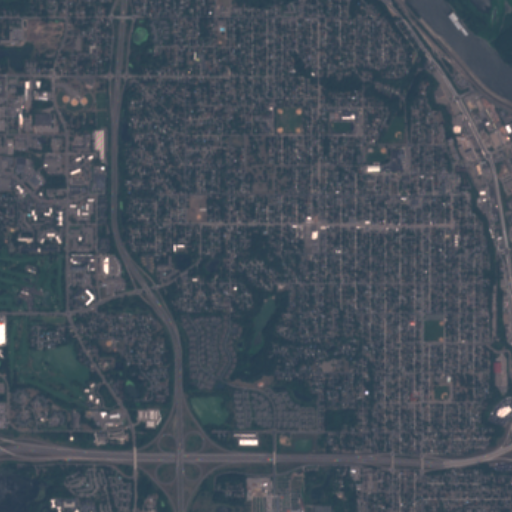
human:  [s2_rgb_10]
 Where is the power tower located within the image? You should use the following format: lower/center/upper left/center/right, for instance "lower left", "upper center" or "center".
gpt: The power tower is located in the lower of the image.
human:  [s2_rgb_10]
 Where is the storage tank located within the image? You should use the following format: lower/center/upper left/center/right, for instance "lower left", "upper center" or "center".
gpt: The storage tank is located in the upper right of the image.
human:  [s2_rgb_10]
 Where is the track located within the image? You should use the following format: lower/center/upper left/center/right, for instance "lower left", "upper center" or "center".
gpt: The track is located in the upper right of the image.
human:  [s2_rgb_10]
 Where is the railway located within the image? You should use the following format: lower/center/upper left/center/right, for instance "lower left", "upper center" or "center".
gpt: The railway is located in the upper right of the image.
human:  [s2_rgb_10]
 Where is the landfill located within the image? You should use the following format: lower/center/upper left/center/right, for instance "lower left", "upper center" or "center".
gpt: There is no landfill in the image.